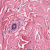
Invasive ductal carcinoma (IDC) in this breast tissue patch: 0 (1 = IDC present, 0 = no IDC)